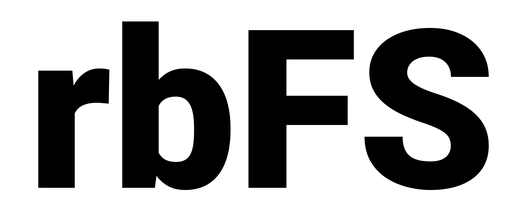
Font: Roboto_Black